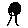
Label: tree